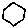
Label: hexagon